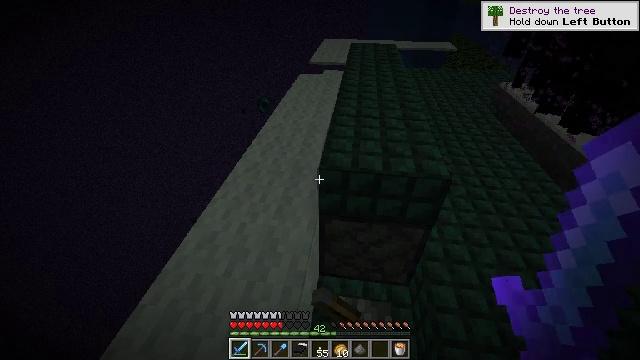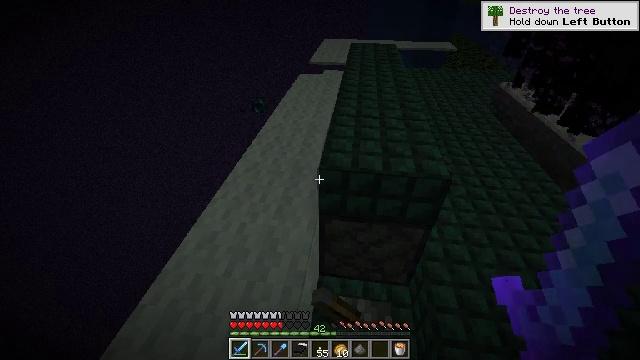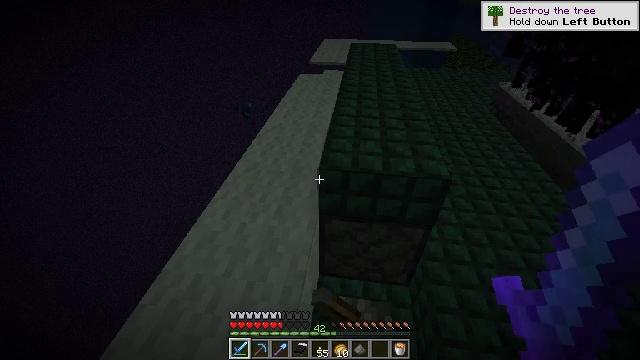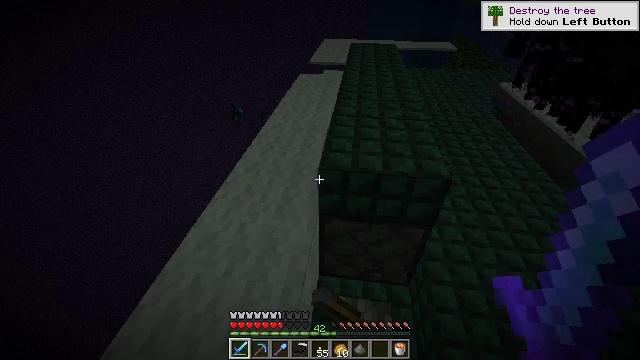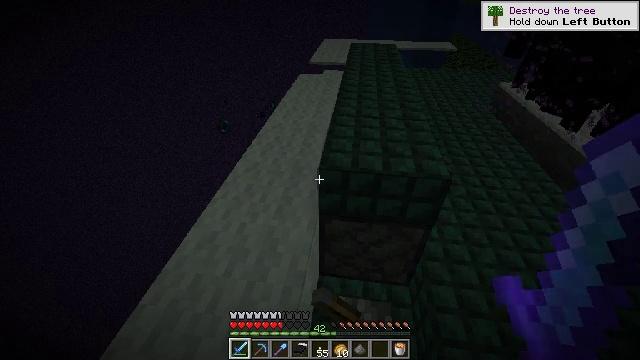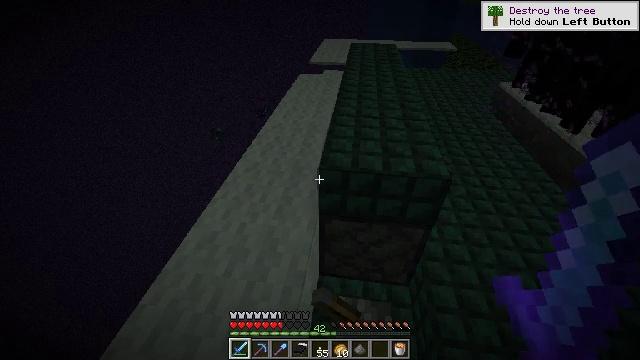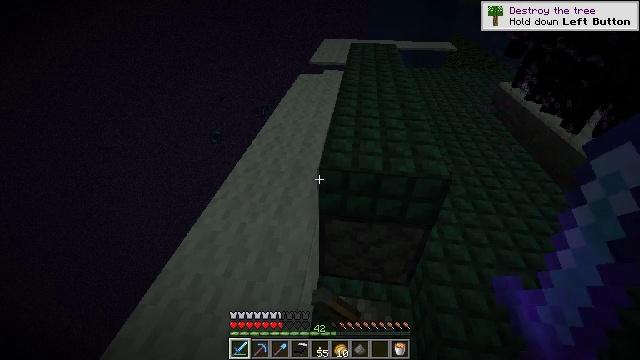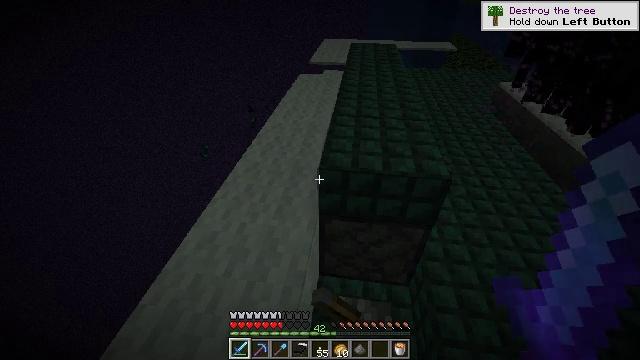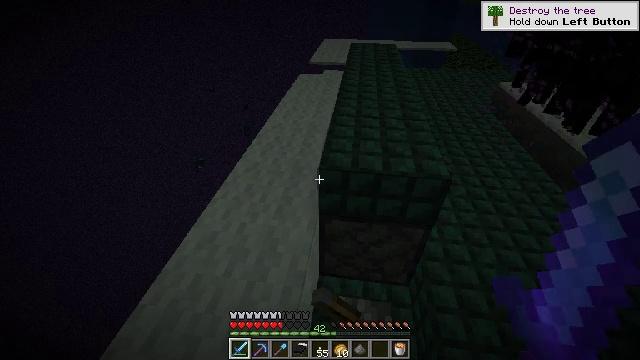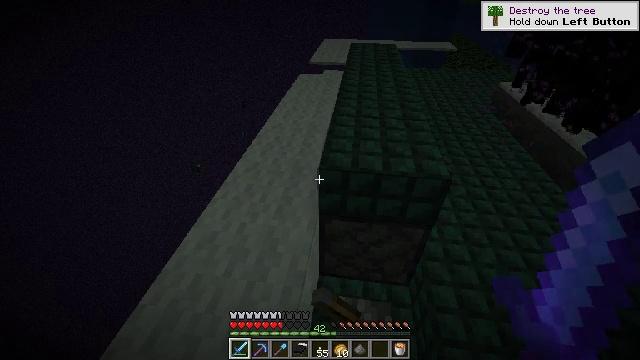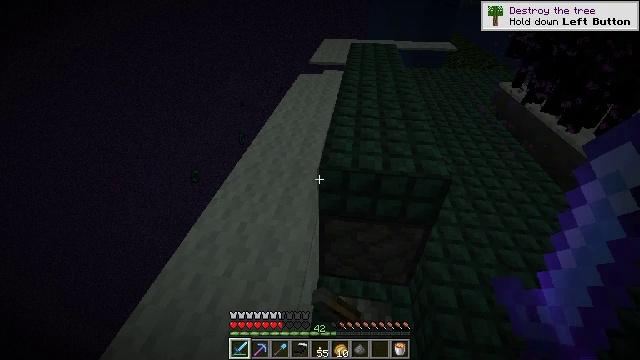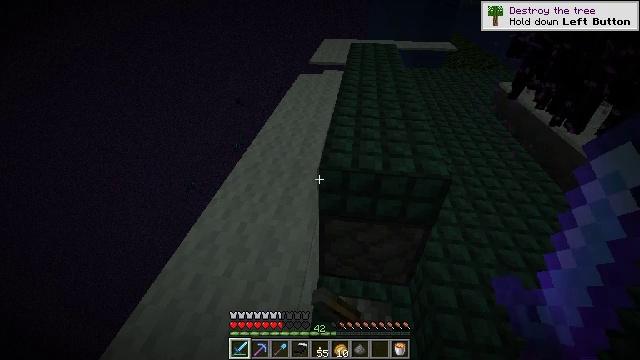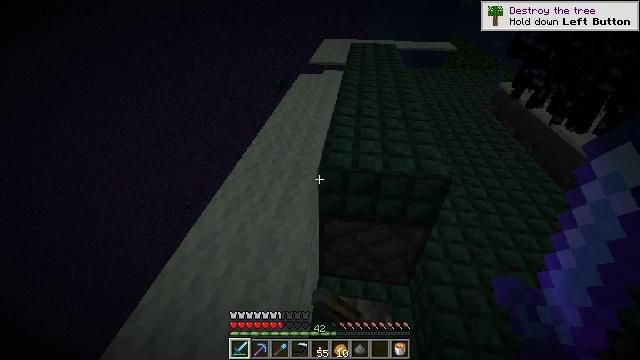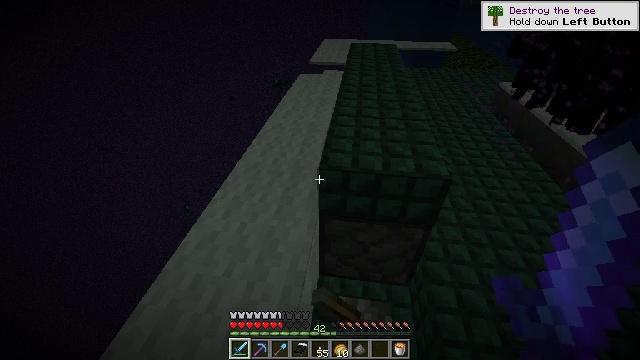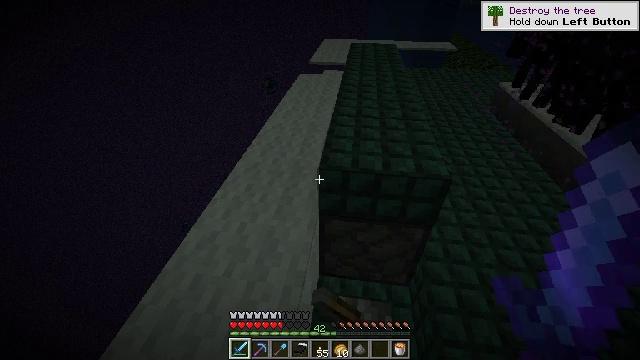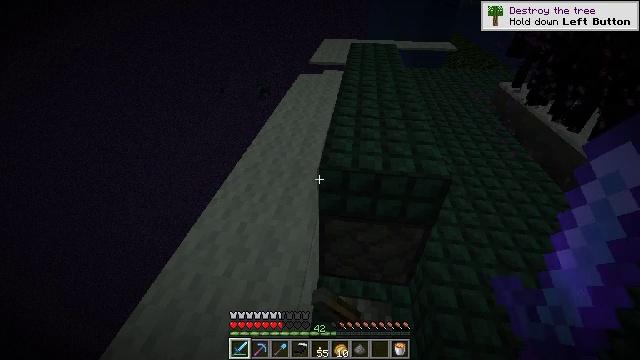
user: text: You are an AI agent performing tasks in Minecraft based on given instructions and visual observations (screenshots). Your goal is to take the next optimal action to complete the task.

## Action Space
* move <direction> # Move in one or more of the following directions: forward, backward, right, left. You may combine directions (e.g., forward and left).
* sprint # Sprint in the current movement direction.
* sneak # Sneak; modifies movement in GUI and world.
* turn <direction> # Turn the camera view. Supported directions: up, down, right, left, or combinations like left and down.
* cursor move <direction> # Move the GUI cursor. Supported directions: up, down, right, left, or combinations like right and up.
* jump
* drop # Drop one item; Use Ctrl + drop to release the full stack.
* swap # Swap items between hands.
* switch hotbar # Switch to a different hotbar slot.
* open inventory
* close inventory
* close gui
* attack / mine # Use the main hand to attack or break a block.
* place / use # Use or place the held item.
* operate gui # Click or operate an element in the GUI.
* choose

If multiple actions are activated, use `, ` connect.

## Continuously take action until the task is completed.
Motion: motion action
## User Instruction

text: Hunt the enderman.
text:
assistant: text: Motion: no_op
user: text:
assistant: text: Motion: no_op
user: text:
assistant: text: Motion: no_op
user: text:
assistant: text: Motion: no_op
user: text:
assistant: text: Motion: no_op
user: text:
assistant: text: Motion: no_op
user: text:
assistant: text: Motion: no_op
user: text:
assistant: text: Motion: no_op
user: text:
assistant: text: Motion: no_op
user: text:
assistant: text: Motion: no_op
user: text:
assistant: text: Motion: no_op
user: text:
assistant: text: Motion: no_op
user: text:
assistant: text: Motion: no_op
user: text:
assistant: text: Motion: no_op
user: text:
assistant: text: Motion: no_op
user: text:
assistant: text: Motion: no_op
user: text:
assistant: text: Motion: no_op
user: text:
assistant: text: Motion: no_op
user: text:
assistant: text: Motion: no_op
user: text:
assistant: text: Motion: no_op
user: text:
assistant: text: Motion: no_op
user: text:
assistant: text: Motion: no_op
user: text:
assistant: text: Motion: no_op
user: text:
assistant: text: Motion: no_op
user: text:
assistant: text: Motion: no_op
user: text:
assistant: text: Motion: no_op
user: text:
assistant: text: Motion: no_op
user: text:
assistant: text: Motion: no_op
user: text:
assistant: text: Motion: no_op
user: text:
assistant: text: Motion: no_op